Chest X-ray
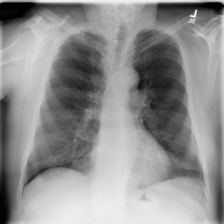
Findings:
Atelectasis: negative
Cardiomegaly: negative
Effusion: negative
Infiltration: negative
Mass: negative
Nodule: negative
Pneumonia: negative
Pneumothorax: negative
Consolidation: negative
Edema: negative
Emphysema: negative
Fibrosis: negative
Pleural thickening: negative
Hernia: negative